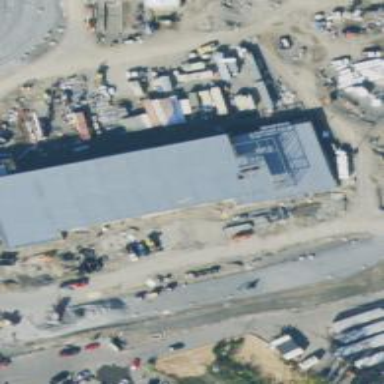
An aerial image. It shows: Transportation building.